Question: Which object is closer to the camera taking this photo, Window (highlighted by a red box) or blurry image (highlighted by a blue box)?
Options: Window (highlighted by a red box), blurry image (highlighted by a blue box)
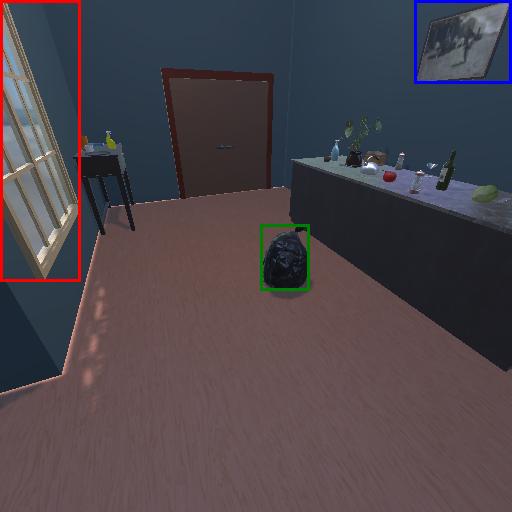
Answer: Window (highlighted by a red box)